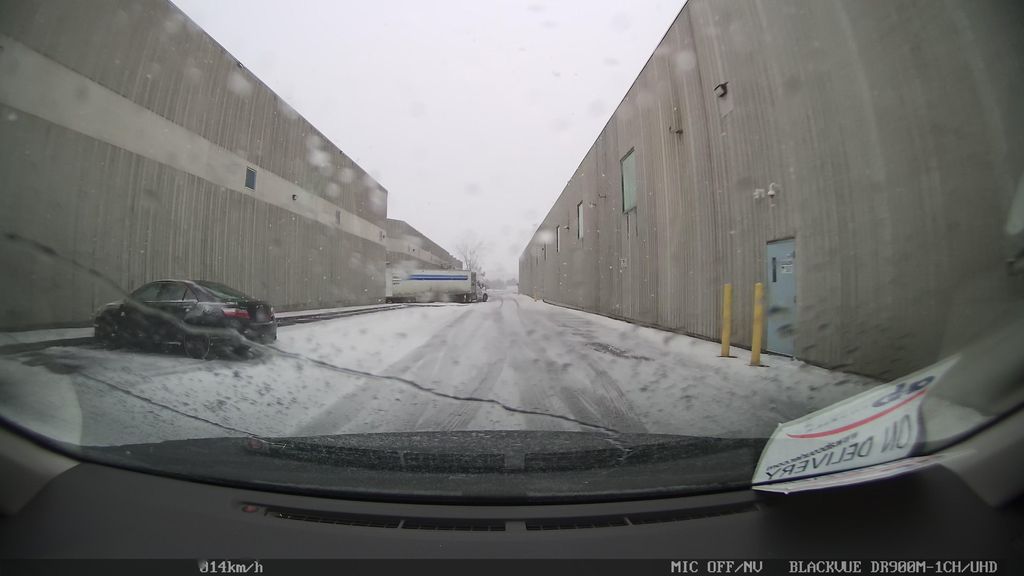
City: toronto